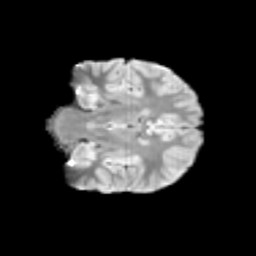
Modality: T2w
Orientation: coronal
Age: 11
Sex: male
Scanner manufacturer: siemens
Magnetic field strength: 3 T
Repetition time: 3.8 s
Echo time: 0.07 s